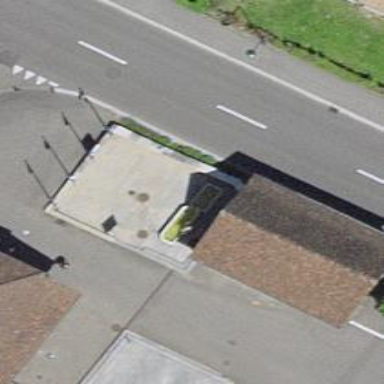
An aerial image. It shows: Public building.